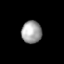
Tissue: skin
Cell type: Epithelial cells
Senescence score: 0.1847
Nuclear area (px): 437
Mean DAPI intensity: 163.043